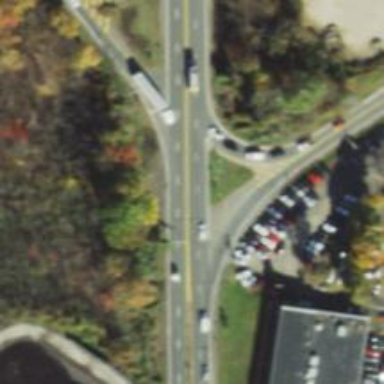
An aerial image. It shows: Primary link highway.